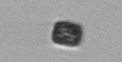
Label: Thalassiosira